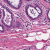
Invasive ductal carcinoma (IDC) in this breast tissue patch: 0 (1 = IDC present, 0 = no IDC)